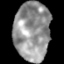
Tissue: skin
Cell type: Epithelial cells
Senescence score: 0.2742
Nuclear area (px): 2068
Mean DAPI intensity: 149.877